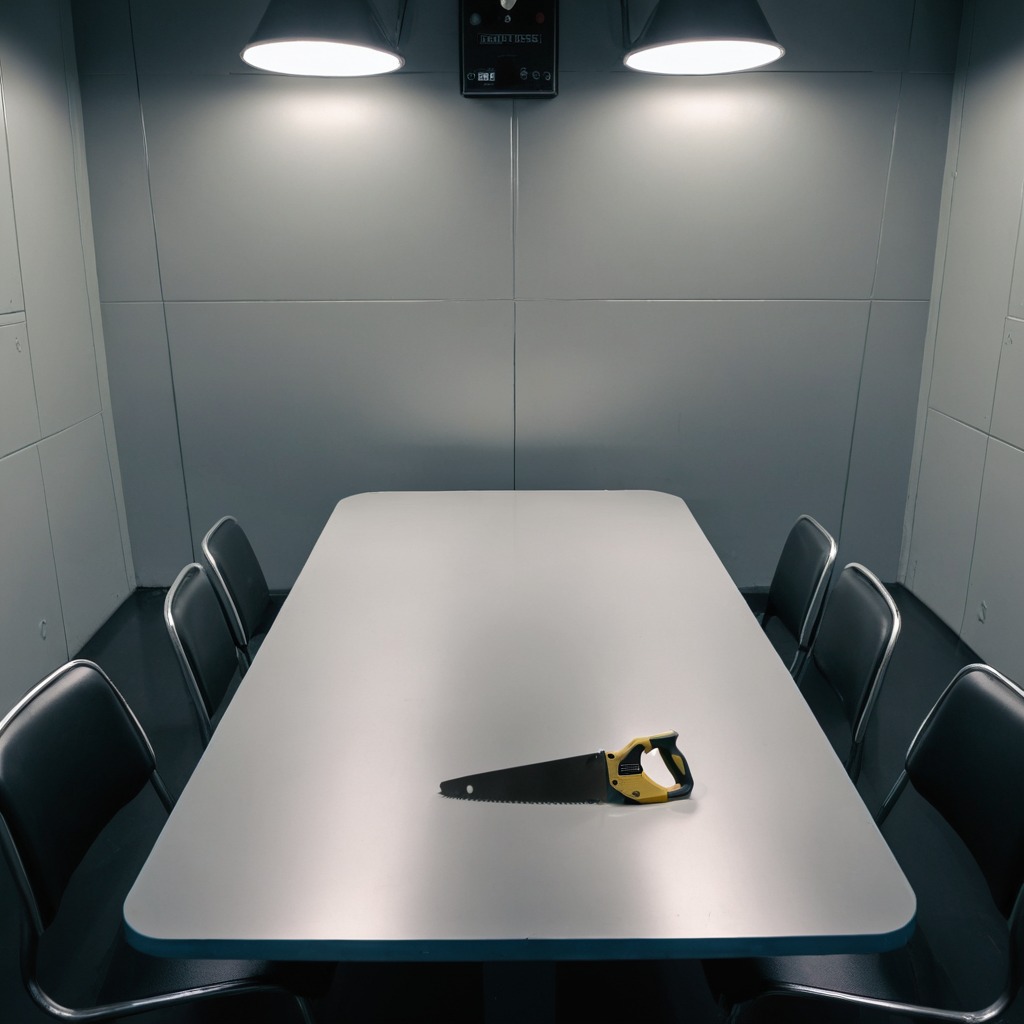
A metal saw is lying on the clean empty table in a railway signal maintenance room lit by harsh overhead fluorescents.